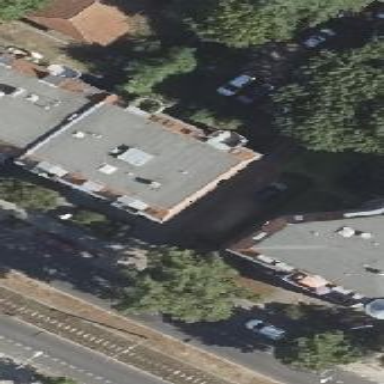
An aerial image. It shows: Apartment building with double saltbox roof shape.